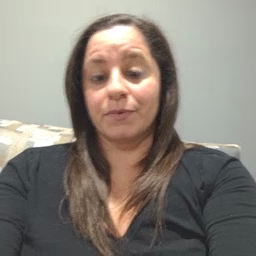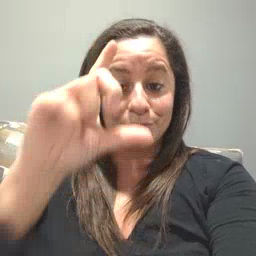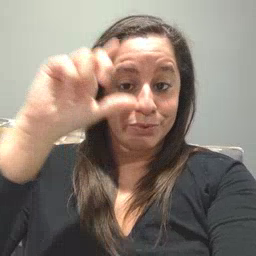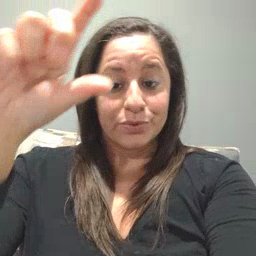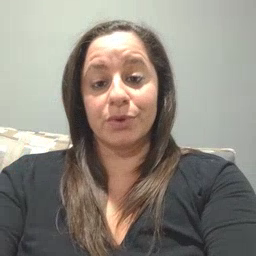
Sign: moon